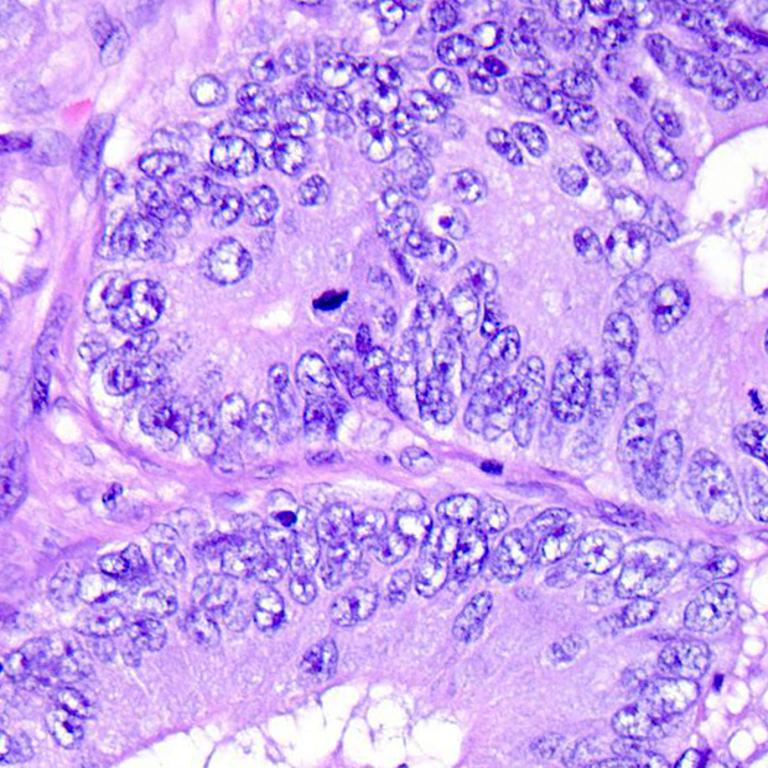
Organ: colon
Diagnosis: adenocarcinomas